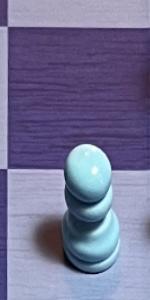
Label: Pawn_White